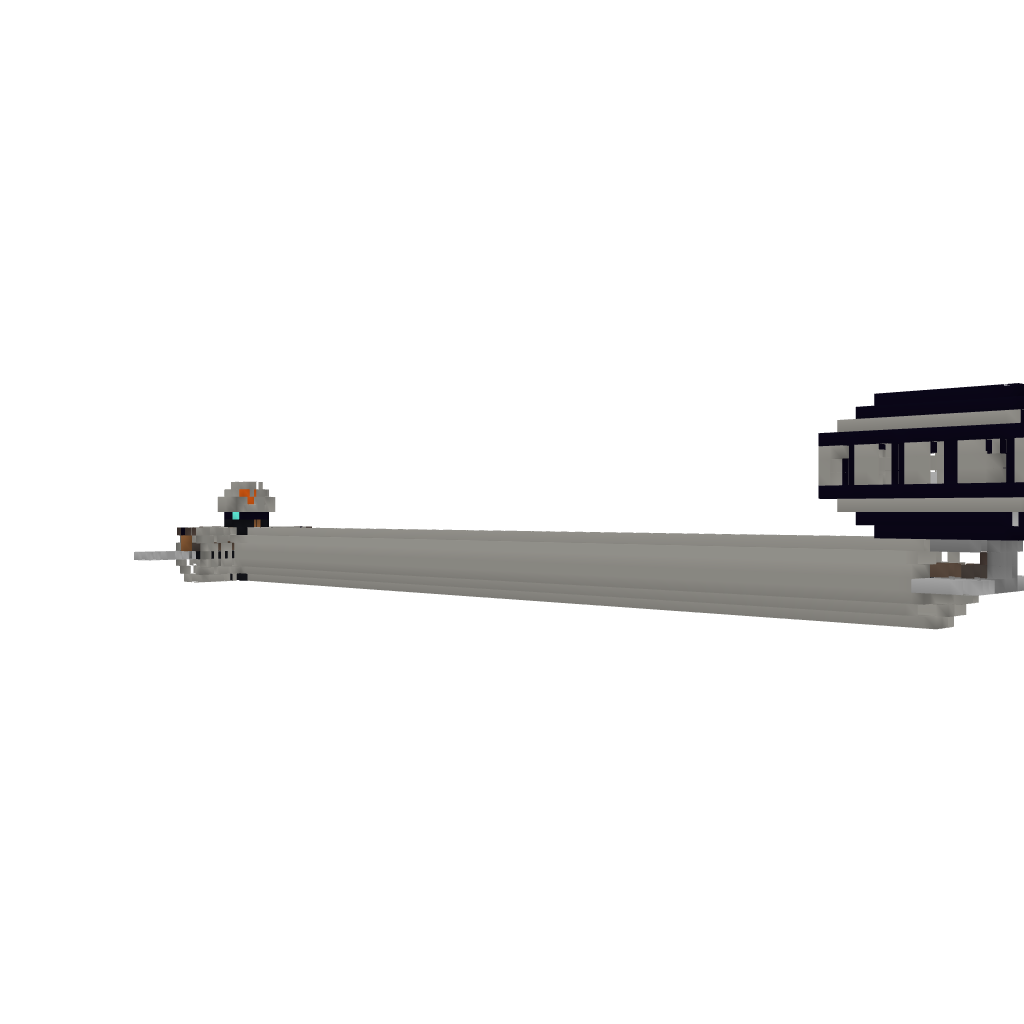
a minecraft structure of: The Sonic Transport Station